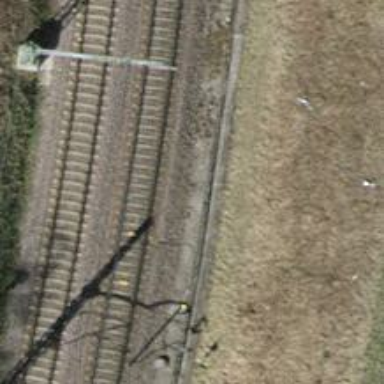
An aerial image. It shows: Railway milestone.